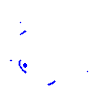
Particle: kaon